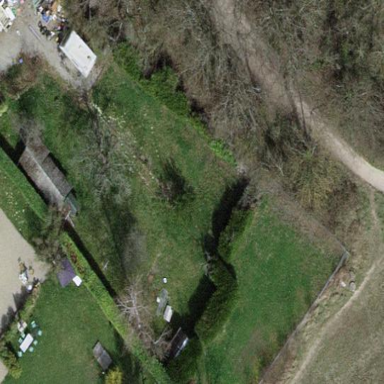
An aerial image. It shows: Garden surrounded by fence.